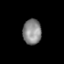
Tissue: prostate
Cell type: T cells
Senescence score: 0.3367
Nuclear area (px): 456
Mean DAPI intensity: 137.711